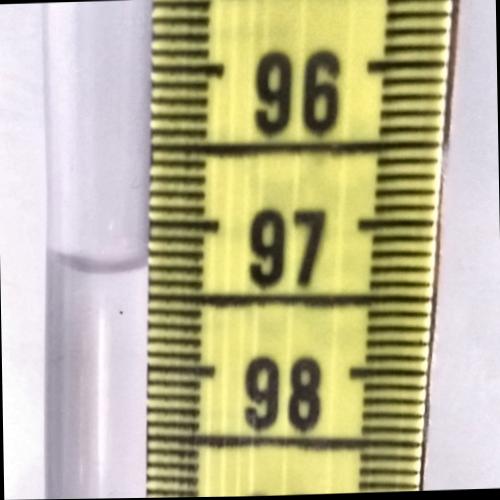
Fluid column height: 97.3 cm